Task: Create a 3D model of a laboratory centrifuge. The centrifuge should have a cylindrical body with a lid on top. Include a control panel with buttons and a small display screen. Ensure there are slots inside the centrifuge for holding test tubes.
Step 201:
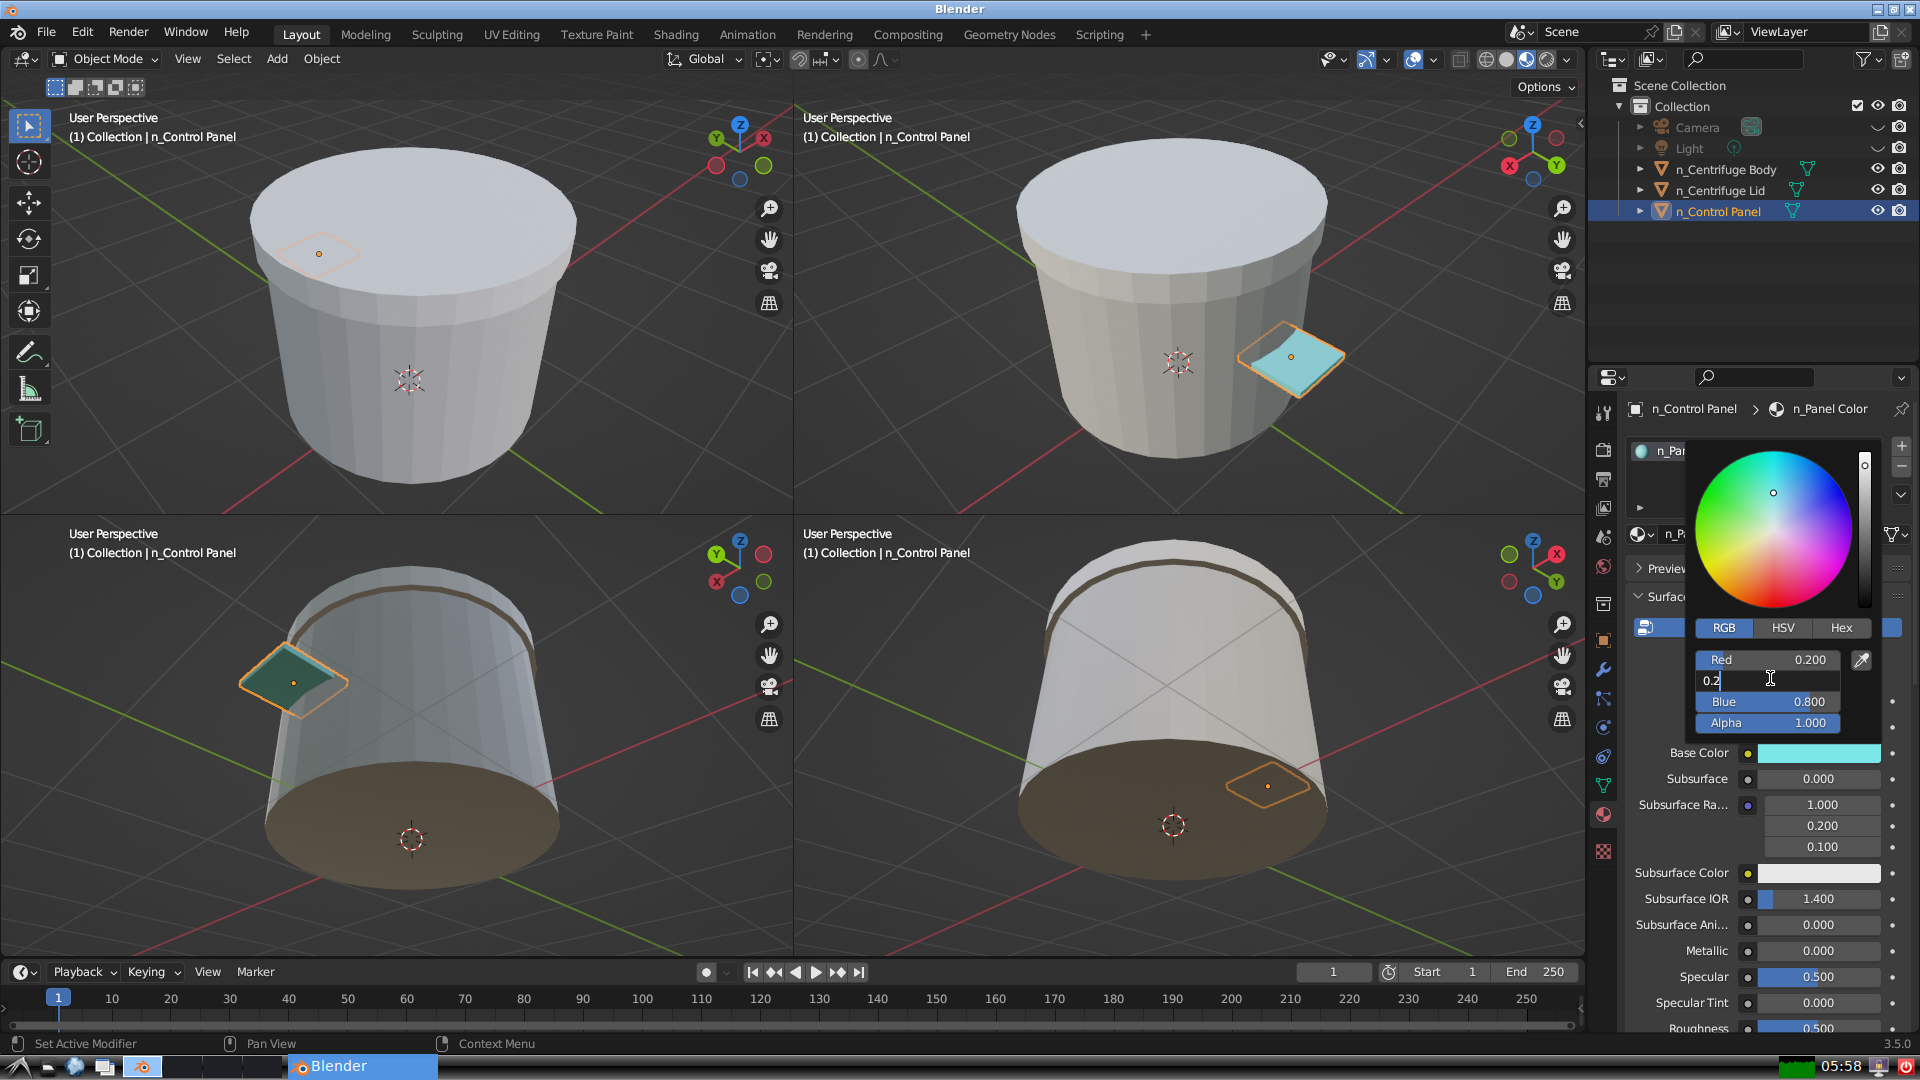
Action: {"key_press": ['Return']}